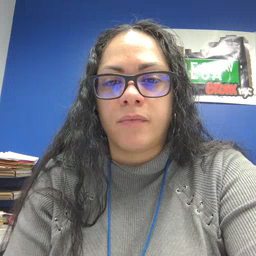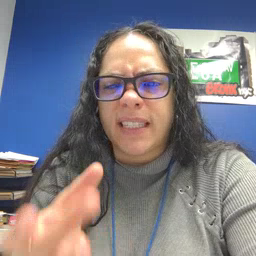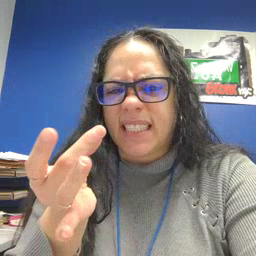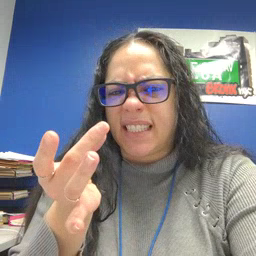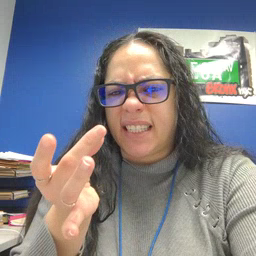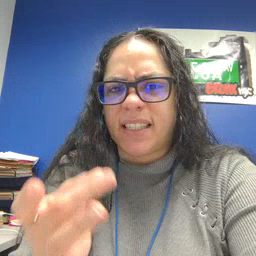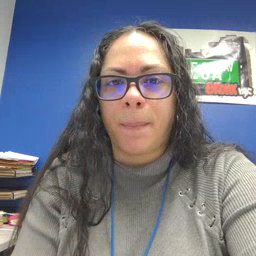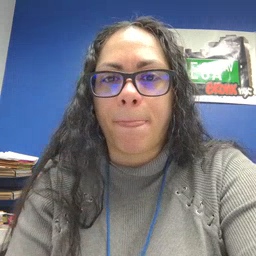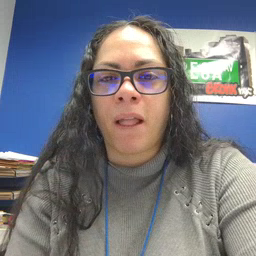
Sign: sticky